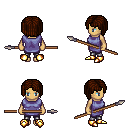
a pixel art fantasy rpg character, female body template, human, tanned skin, chain tabard jacket, metal pants, brown pageboy hairstyle, gold boots, spear, four views (front, back, left, right), 2x2 character sprite sheet, small pixel art, hard edges, no anti-aliasing